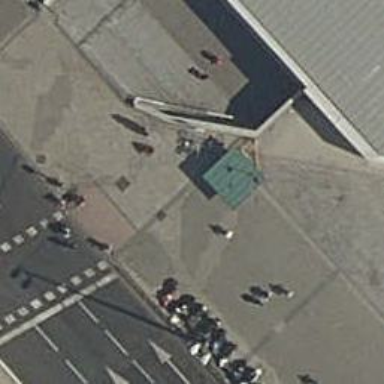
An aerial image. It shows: Bicycle parking area with stands available.